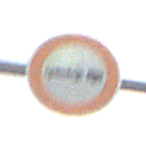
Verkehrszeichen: VerbotPersonenkraftwagenMitAnhaenger
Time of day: SunriseSunset
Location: Outdoor (Nature)
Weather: PartlyCloudy
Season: Summer
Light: Natural